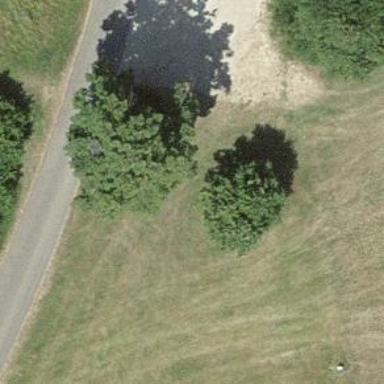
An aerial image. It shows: Brown bench in the vicinity.